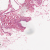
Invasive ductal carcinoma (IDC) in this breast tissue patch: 0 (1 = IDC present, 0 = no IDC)